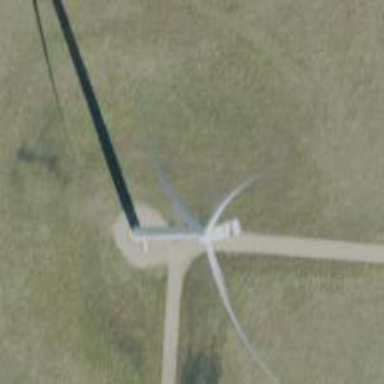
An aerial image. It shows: Wind generator powered by horizontal axis wind turbine.